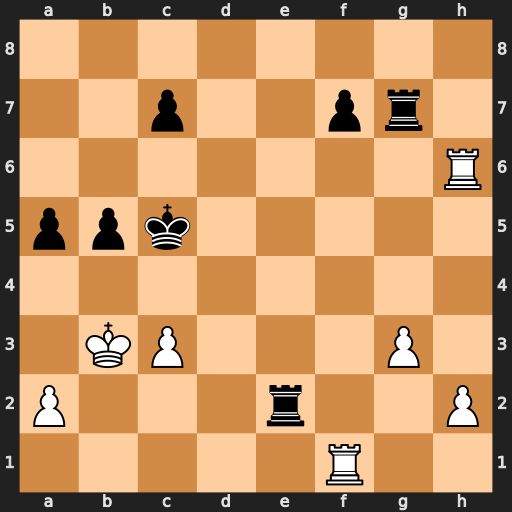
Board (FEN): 8/2p2pr1/7R/ppk5/8/1KP3P1/P3r2P/5R2
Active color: w
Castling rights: -
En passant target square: -
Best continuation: Rf5+ Re5 Rxe5#